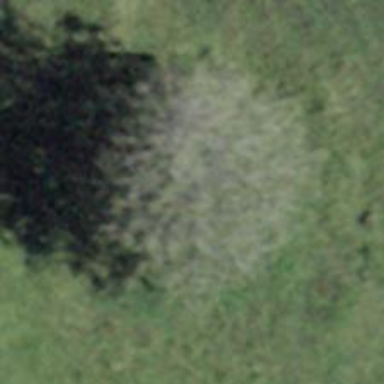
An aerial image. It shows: Beautiful tree in nature.